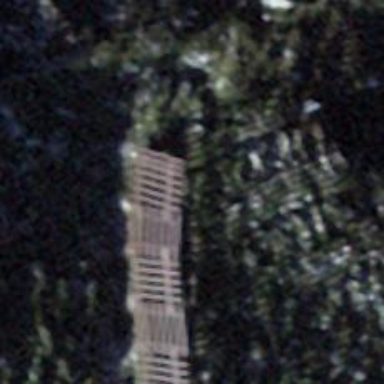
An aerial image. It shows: Structure designed for avalanche protection.